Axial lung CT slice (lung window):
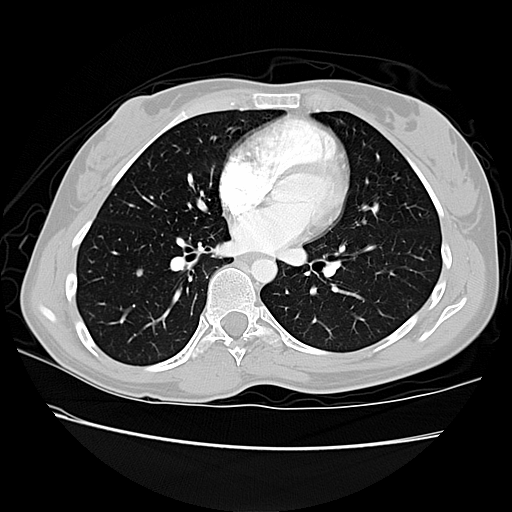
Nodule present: yes
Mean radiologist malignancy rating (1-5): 2